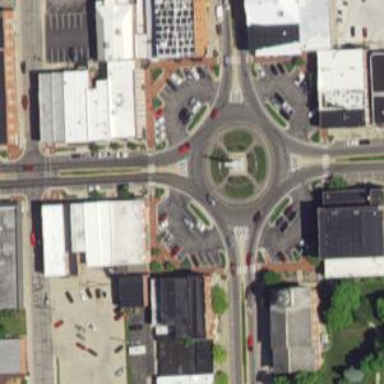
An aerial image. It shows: Primary highway intersecting roundabout.